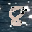
Label: 8